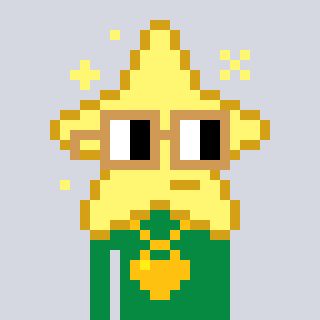
a pixel art character with square brown glasses, a star-shaped head and a green-colored body on a cool background